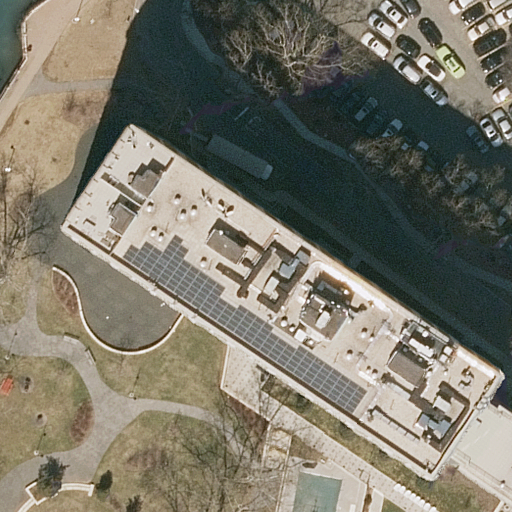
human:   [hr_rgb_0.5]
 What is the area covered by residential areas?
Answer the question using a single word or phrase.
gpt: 6655m2

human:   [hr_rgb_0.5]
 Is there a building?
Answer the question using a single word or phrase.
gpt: yes

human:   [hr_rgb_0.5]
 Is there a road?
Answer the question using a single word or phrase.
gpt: yes

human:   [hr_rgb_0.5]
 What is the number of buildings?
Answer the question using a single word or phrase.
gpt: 1

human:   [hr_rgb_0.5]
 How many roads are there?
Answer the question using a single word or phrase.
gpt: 5

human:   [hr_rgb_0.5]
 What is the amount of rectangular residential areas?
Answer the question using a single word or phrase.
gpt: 0

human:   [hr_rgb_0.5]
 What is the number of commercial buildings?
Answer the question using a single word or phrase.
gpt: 0

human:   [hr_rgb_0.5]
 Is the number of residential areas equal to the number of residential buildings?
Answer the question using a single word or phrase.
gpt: yes

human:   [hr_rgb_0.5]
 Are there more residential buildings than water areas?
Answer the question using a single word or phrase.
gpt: no

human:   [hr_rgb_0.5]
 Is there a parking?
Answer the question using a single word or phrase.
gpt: yes

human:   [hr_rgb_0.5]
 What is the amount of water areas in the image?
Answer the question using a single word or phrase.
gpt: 2

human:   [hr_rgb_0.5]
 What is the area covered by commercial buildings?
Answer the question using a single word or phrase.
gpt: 0m2

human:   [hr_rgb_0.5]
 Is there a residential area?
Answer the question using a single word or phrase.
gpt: yes

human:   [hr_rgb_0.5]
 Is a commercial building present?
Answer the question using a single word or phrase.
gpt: no

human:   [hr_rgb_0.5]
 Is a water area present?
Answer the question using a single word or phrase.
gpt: yes

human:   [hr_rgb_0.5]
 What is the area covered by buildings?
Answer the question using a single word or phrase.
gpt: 2595m2

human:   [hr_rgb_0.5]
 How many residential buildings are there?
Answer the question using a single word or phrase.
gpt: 1

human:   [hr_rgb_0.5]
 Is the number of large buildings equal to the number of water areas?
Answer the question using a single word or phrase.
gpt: no

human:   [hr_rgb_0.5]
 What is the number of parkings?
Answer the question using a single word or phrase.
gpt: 1

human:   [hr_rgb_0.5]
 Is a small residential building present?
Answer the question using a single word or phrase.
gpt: no

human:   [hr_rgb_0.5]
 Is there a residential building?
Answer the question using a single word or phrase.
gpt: yes

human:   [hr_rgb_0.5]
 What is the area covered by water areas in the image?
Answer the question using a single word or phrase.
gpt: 134m2

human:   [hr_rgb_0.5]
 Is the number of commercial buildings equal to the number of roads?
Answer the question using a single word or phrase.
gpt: no

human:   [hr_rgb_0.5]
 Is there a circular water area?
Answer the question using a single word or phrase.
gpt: no

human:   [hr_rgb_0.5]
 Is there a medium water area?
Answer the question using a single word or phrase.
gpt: no

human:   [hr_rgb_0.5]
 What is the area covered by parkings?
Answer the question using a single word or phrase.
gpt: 1270m2

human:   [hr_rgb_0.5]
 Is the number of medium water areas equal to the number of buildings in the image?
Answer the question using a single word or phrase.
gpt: no

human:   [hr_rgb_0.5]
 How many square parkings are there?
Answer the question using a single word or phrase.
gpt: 0

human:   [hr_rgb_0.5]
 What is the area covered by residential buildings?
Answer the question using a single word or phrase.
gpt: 2595m2

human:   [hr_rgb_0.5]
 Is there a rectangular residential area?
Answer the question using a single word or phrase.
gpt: no

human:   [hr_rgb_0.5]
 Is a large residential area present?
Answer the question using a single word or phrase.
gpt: yes

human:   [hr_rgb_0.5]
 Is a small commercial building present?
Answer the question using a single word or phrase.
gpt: no

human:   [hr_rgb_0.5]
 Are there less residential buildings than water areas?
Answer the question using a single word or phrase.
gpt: yes

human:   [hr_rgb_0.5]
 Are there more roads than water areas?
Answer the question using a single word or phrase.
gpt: yes

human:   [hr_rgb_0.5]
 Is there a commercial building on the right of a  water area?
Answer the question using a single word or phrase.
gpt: no

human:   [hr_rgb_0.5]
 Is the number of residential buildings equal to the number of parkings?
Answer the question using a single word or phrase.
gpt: yes

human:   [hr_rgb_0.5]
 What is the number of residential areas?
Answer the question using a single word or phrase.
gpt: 1

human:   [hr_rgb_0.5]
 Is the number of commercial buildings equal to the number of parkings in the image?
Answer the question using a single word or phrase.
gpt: no

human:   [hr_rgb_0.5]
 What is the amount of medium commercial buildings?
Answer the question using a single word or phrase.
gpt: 0

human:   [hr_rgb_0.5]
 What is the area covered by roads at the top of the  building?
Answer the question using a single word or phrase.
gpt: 0m2

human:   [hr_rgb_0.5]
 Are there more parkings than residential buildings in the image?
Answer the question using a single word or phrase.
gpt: no

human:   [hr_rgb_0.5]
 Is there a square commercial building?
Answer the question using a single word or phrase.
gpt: no

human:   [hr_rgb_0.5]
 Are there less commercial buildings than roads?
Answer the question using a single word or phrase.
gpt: yes

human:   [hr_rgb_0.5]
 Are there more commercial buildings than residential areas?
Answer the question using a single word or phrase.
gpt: no

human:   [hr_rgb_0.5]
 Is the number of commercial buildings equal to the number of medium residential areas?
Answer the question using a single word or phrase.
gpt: yes

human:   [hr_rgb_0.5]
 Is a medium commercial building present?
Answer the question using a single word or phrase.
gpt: no

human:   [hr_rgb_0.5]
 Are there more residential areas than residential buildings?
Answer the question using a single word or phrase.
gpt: no

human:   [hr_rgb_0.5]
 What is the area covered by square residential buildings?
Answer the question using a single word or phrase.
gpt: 0m2

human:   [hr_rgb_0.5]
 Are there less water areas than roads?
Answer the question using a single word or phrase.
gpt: yes

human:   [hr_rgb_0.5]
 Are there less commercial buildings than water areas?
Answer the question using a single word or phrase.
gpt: yes

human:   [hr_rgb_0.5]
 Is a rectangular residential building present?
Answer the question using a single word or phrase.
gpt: no

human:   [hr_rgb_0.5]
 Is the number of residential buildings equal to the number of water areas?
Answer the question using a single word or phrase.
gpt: no

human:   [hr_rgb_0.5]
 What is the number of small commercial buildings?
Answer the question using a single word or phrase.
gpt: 0

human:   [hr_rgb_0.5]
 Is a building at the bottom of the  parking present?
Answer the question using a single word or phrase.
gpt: yes

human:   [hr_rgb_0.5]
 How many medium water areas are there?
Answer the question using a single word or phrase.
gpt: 0

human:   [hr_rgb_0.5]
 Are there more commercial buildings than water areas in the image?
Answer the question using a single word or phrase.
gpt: no

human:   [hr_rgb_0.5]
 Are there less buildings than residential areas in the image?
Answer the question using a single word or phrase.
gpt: no

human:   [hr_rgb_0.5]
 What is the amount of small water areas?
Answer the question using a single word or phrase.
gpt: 2

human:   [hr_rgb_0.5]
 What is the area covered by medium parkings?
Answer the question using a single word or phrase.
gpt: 0m2

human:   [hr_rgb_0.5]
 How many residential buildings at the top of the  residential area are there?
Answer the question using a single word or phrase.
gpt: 0

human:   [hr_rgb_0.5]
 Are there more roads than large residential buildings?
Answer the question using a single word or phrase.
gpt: yes

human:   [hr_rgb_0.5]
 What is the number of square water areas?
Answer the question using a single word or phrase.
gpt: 0

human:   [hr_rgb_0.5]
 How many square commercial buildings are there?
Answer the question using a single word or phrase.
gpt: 0

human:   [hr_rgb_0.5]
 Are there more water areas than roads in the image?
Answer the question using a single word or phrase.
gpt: no